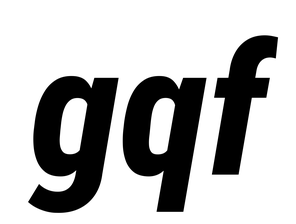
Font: Roboto-Italic_Condensed_ExtraBold_Italic